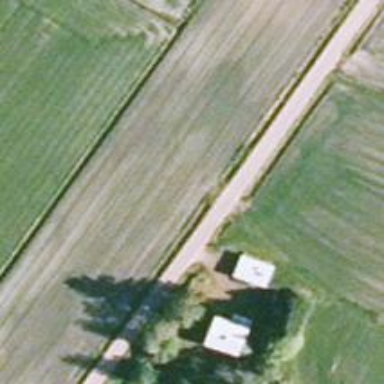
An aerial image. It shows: Unclassified road.